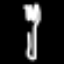
Label: fork